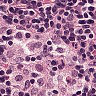
Metastatic tissue present: no